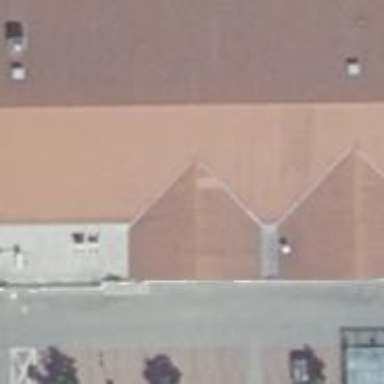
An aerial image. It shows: Part of building with flat white roof.